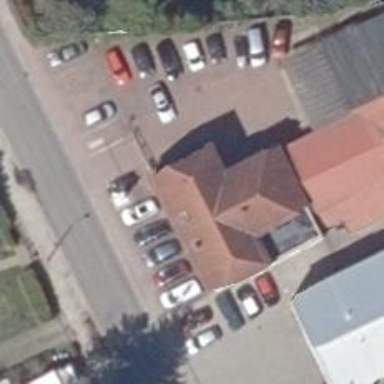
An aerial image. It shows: Shop that sells cars.